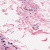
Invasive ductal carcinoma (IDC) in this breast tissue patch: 1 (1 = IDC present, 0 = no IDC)